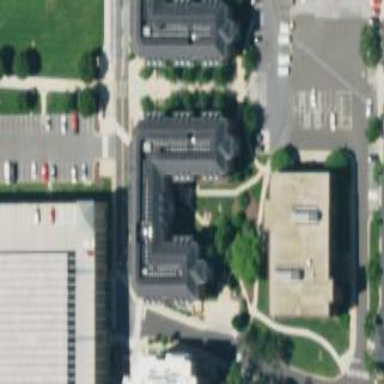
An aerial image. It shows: Image showing building with apartments.